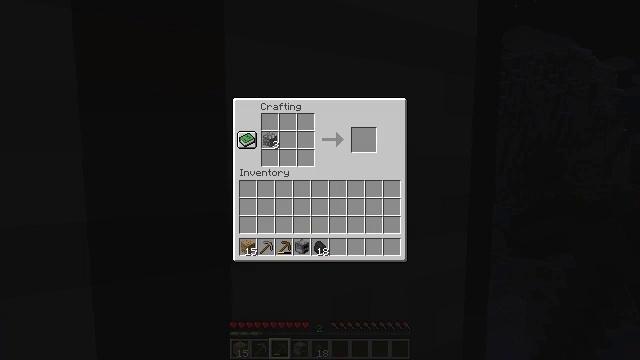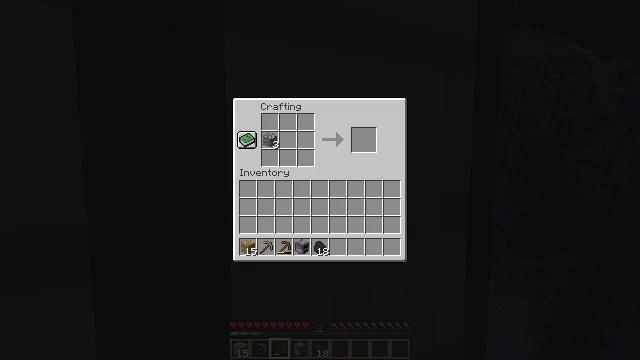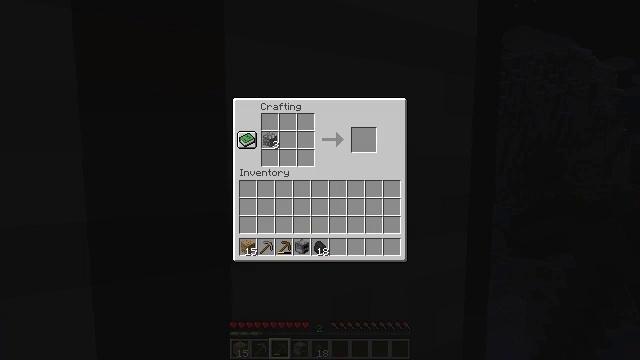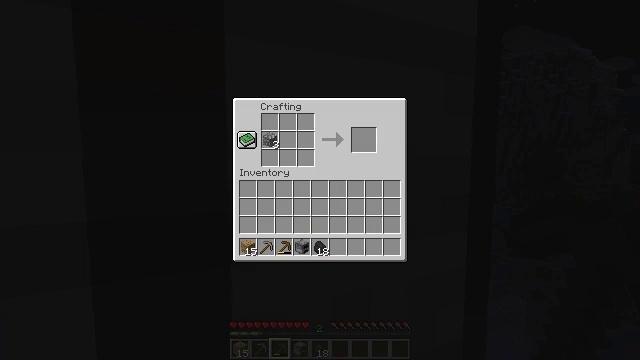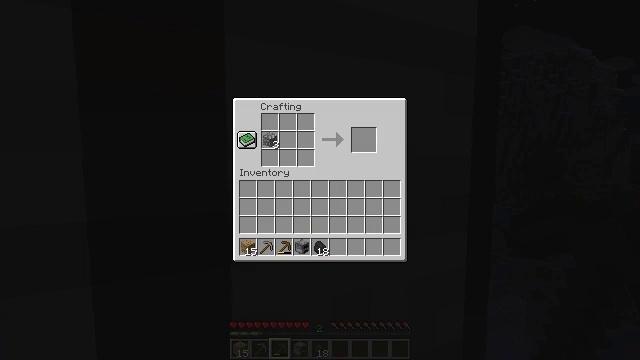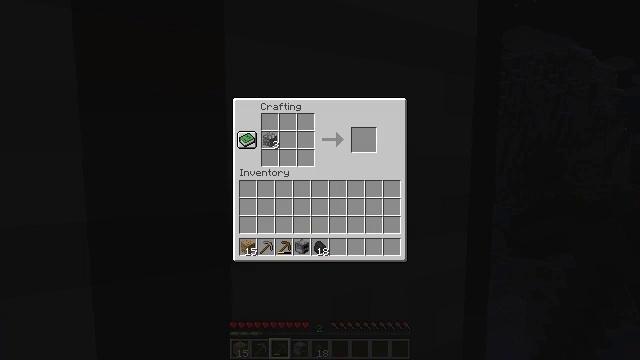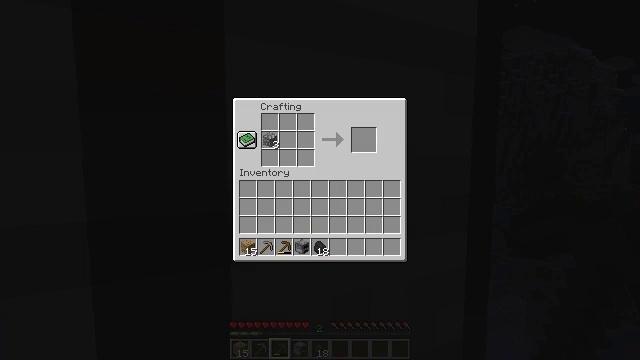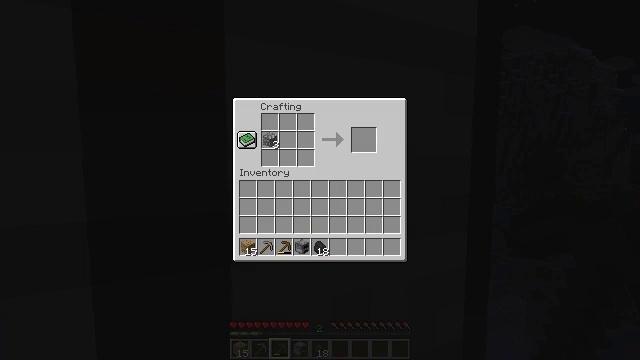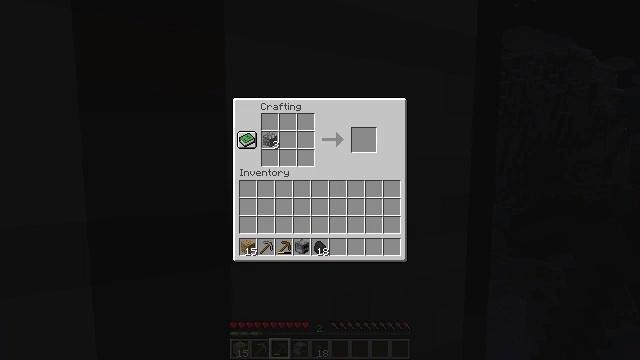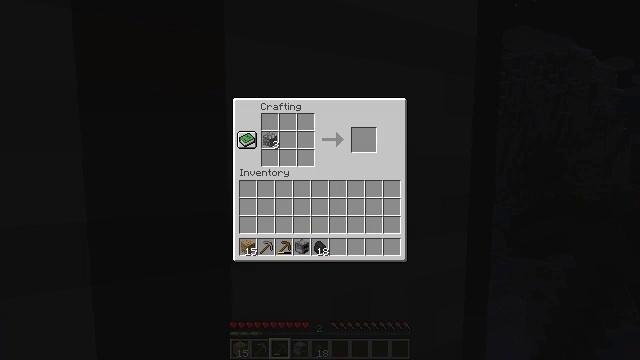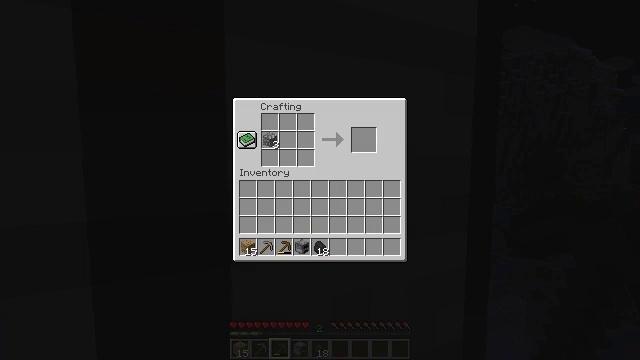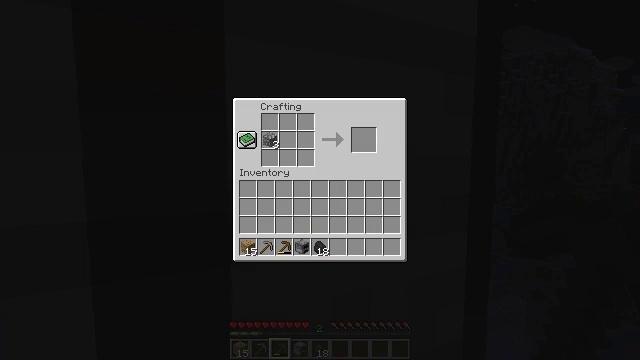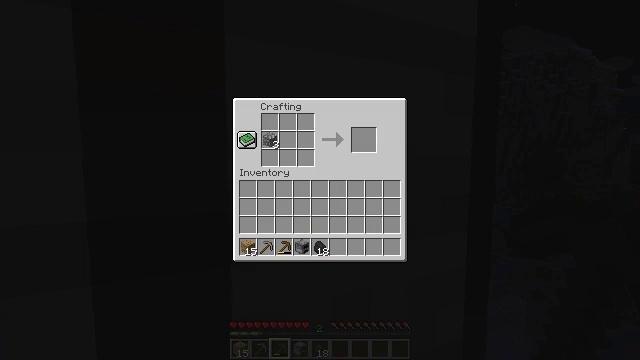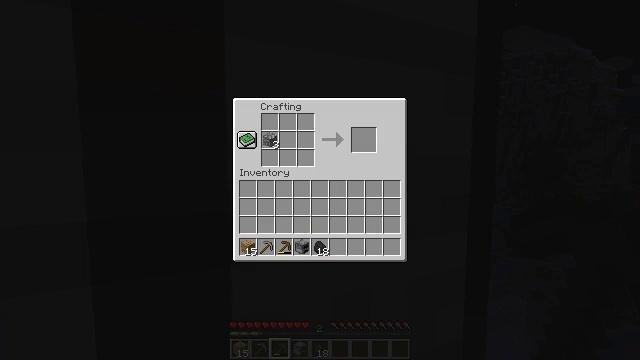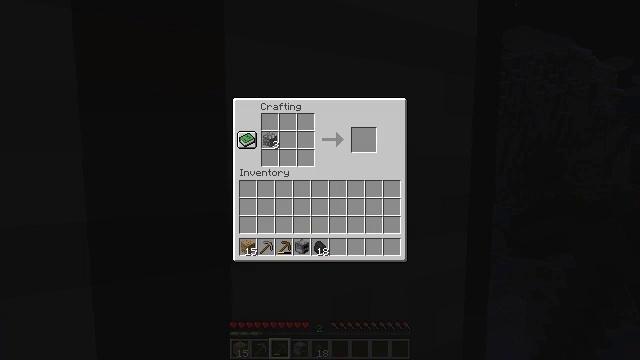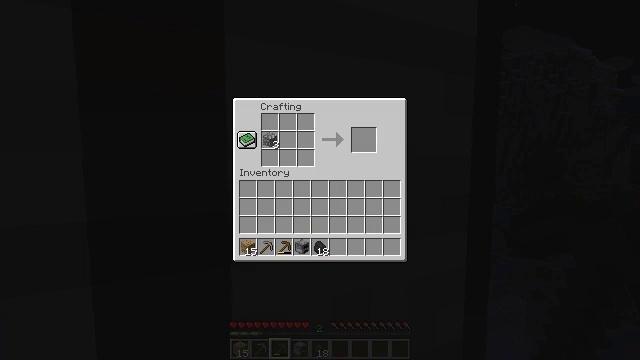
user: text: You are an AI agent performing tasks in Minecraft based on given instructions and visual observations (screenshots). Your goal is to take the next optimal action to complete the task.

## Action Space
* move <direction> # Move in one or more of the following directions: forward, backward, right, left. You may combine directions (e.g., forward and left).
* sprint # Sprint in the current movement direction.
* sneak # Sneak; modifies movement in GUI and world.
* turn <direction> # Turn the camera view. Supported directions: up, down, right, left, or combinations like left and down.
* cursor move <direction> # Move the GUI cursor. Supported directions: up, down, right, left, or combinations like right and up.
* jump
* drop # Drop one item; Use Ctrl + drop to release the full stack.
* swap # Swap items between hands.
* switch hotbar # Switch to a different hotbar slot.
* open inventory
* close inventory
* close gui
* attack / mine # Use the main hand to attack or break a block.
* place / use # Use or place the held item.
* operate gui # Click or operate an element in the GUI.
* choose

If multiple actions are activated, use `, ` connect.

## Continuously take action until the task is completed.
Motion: motion action
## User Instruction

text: Put back the crafting table.
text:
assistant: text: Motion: no_op
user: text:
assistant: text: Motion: no_op
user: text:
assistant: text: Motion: no_op
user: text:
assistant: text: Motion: no_op
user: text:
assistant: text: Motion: no_op
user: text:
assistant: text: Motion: no_op
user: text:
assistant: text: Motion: no_op
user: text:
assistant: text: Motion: no_op
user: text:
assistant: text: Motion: no_op
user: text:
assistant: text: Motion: no_op
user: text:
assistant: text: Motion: no_op
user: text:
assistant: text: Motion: no_op
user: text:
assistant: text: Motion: no_op
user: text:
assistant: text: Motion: no_op
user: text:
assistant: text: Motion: no_op
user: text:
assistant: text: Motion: no_op
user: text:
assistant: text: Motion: no_op
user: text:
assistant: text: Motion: no_op
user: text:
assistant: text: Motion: no_op
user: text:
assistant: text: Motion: no_op
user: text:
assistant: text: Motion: no_op
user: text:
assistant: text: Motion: no_op
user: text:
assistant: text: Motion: no_op
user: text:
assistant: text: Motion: no_op
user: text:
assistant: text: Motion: no_op
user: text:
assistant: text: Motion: no_op
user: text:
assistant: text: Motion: no_op
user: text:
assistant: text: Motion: no_op
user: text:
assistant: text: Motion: no_op
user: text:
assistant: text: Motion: no_op